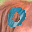
Label: 0